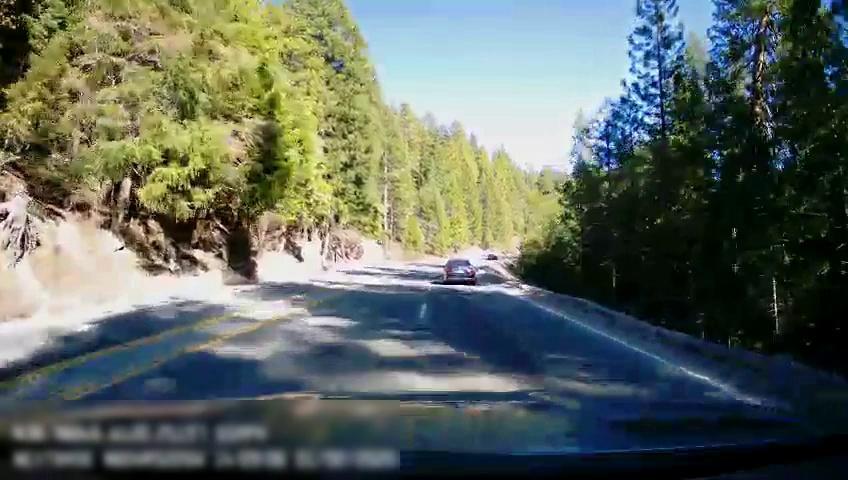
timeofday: Day
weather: Sunny
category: Drivable Space
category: Vehicles | Car
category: Lanes | Current Lane
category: Lanes | Current Lane
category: Lanes | Opposite Lane
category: Lanes | Current Lane